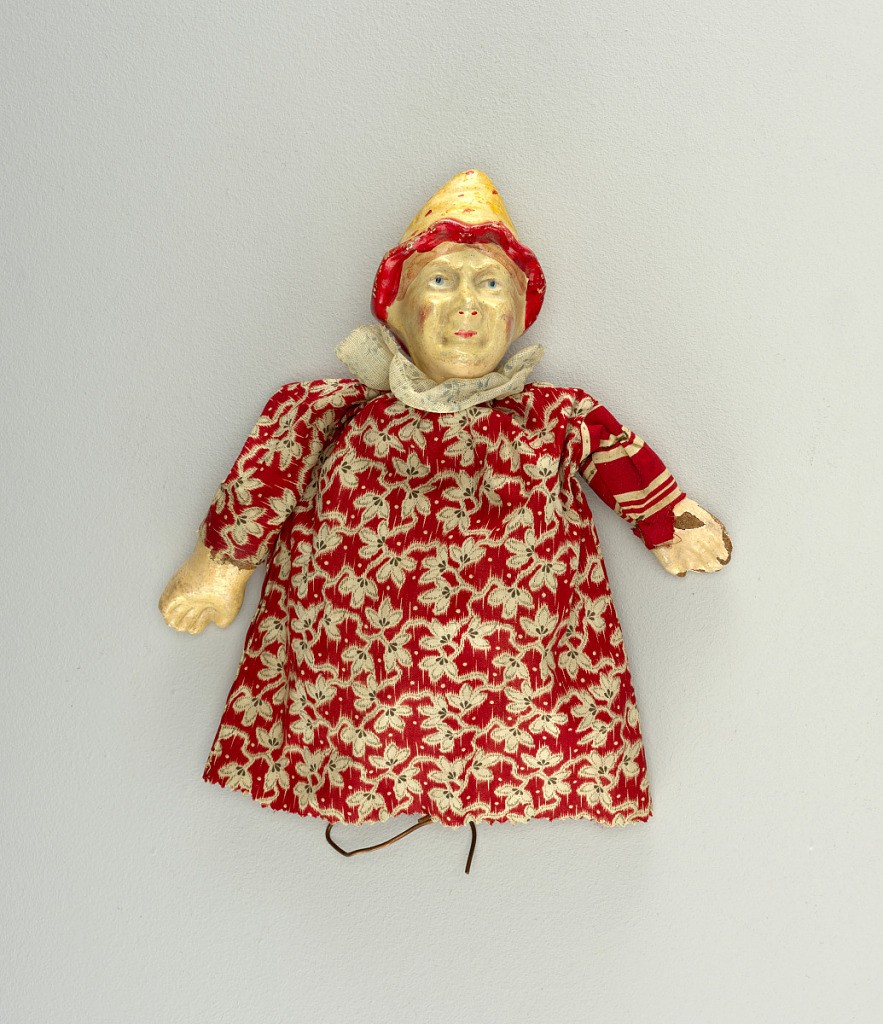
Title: Puppet
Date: late 19th century
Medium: Painted papier-mâché, woven cloth
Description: Peaked "sugarloaf" hat, spotted with red brim. Shirt of cotton printed with a black foliate design against a red field, with white reserve. Blue ruff.